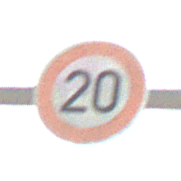
Verkehrszeichen: Geschwindigkeit20
Umgebung: Outdoor, Suburban
Tageszeit: Midday
Wetter: PartlyCloudy
Licht: Natural
Jahreszeit: Summer
Kontrast: HighContrast